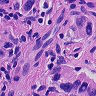
Metastatic tissue present: yes